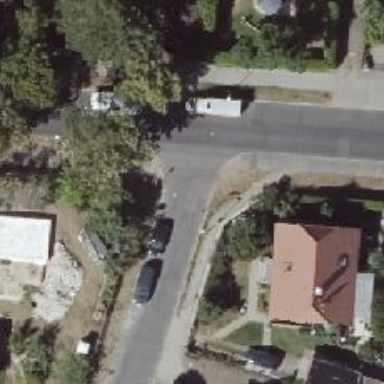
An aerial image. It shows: Residential road with asphalt surface. There is sidewalk on the left side.